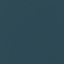
Land use / land cover class: SeaLake